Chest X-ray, PA view. Patient: 38 years old, sex M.
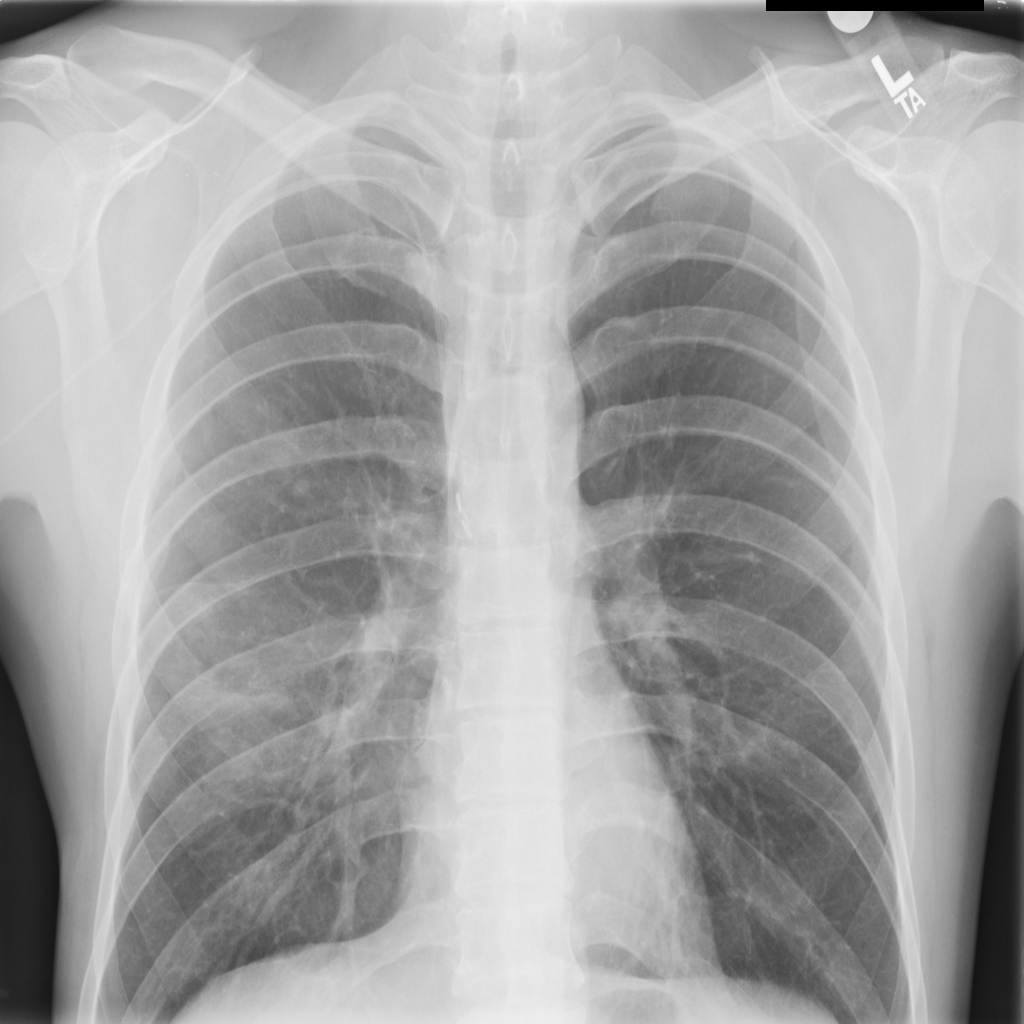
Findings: Infiltration, Nodule, Pleural_Thickening